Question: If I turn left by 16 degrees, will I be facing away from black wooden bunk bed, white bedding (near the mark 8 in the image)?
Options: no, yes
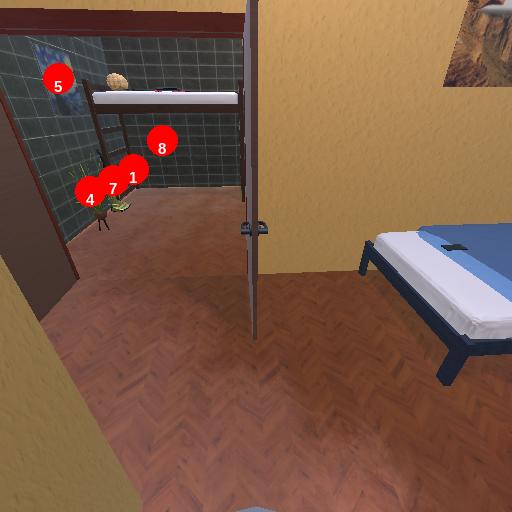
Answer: no